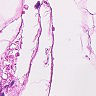
Metastatic tissue present: no